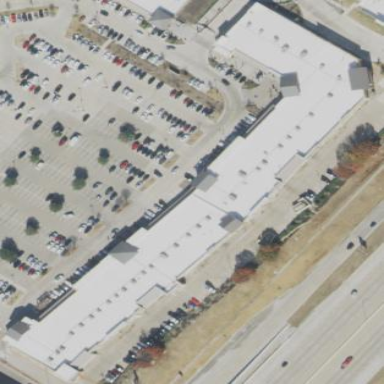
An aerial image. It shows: Flat-roofed retail building.